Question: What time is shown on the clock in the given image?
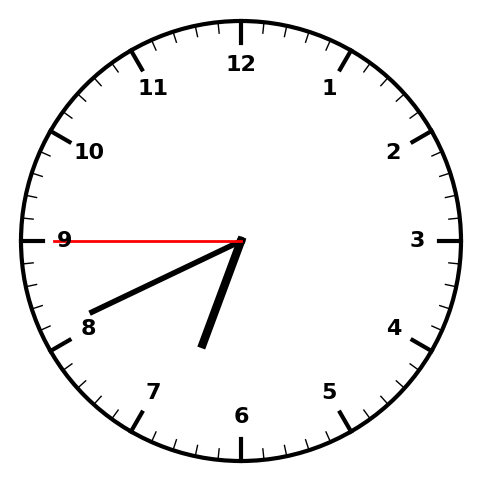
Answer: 06:40:45